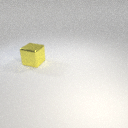
large yellow metal cube